Question: I have been trying to make highchart tooltip to show the nearest point incase the x-axis value aren't align in different series.
This is what I got so far
<URL>
'''
Highcharts.wrap(Highcharts.Tooltip.prototype, 'refresh', function (proceed) {
var args = arguments,
points = args[1],
point = points[0],
chart = point.series.chart;
// Loop over all the series of the chart
Highcharts.each(chart.series, function(series) {
// This one already exist
if (series == point.series) return;
var current,
dist,
distance = Number.MAX_VALUE;
// Loop over all the points
Highcharts.each(series.points, function(p) {
// use the distance in X to determine the closest point
dist = Math.abs(p.x - point.x);
if (dist < distance) {
distance = dist;
current = p;
}
});
// Add the closest point to the array
points.push(current);
});
proceed.apply(this, [].slice.call(args, 1));
});
'''
It seems to be working half way there however when you hover in some spot it shows duplicated series. I have spent hours trying to figure this out any help would be very appreciated.

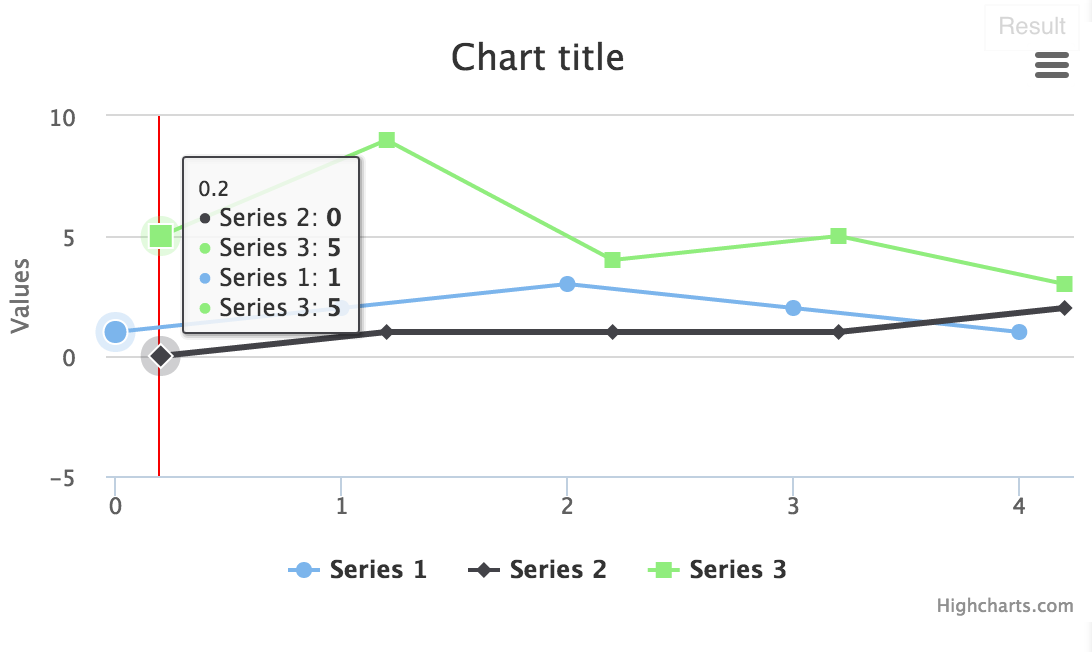
Answer: Before insertion, check whether points array contains the current point in your refresh callback function.
'''
// Add the closest point to the array
if(points.indexOf(current)==-1)
points.push(current);
'''
'''
Highcharts.wrap(Highcharts.Tooltip.prototype, 'refresh', function (proceed) {
var args = arguments,
points = args[1],
point = points[0],
chart = point.series.chart;
// Loop over all the series of the chart
Highcharts.each(chart.series, function(series) {
// This one already exist
if (series == point.series) return;
var current,
dist,
distance = Number.MAX_VALUE;
// Loop over all the points
Highcharts.each(series.points, function(p) {
// use the distance in X to determine the closest point
dist = Math.abs(p.x - point.x);
if (dist < distance) {
distance = dist;
current = p;
}
});
// Add the closest point to the array
if(points.indexOf(current)==-1)
points.push(current);
});
proceed.apply(this, [].slice.call(args, 1));
});
$('#container').highcharts({
tooltip: {
shared: true
},
xAxis: {
crosshair: {
color: '#F70000'
}
},
series: [{
data: [{
x: 0.0,
y: 1
}, {
x: 1.0,
y: 2
}, {
x: 2.0,
y: 3
}, {
x: 3.0,
y: 2
}, {
x: 4.0,
y: 1
}]
}, {
data: [{
x: 0.2,
y: 0
}, {
x: 1.2,
y: 1
}, {
x: 2.2,
y: 1
}, {
x: 3.2,
y: 1
}, {
x: 4.2,
y: 2
}]
}, {
data: [{
x: 0.2,
y: 5
}, {
x: 1.2,
y: 9
}, {
x: 2.2,
y: 4
}, {
x: 3.2,
y: 5
}, {
x: 4.2,
y: 3
}]
}]
});
'''
'''
#container {
min-width: 300px;
max-width: 800px;
height: 300px;
margin: 1em auto;
}
'''
'''
<script src="http://code.jquery.com/jquery-git.js"></script>
<script src="http://code.highcharts.com/highcharts.js"></script>
<script src="http://code.highcharts.com/modules/exporting.js"></script>
<div id="container"></div>
'''